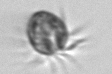
Label: Ciliophora